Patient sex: F
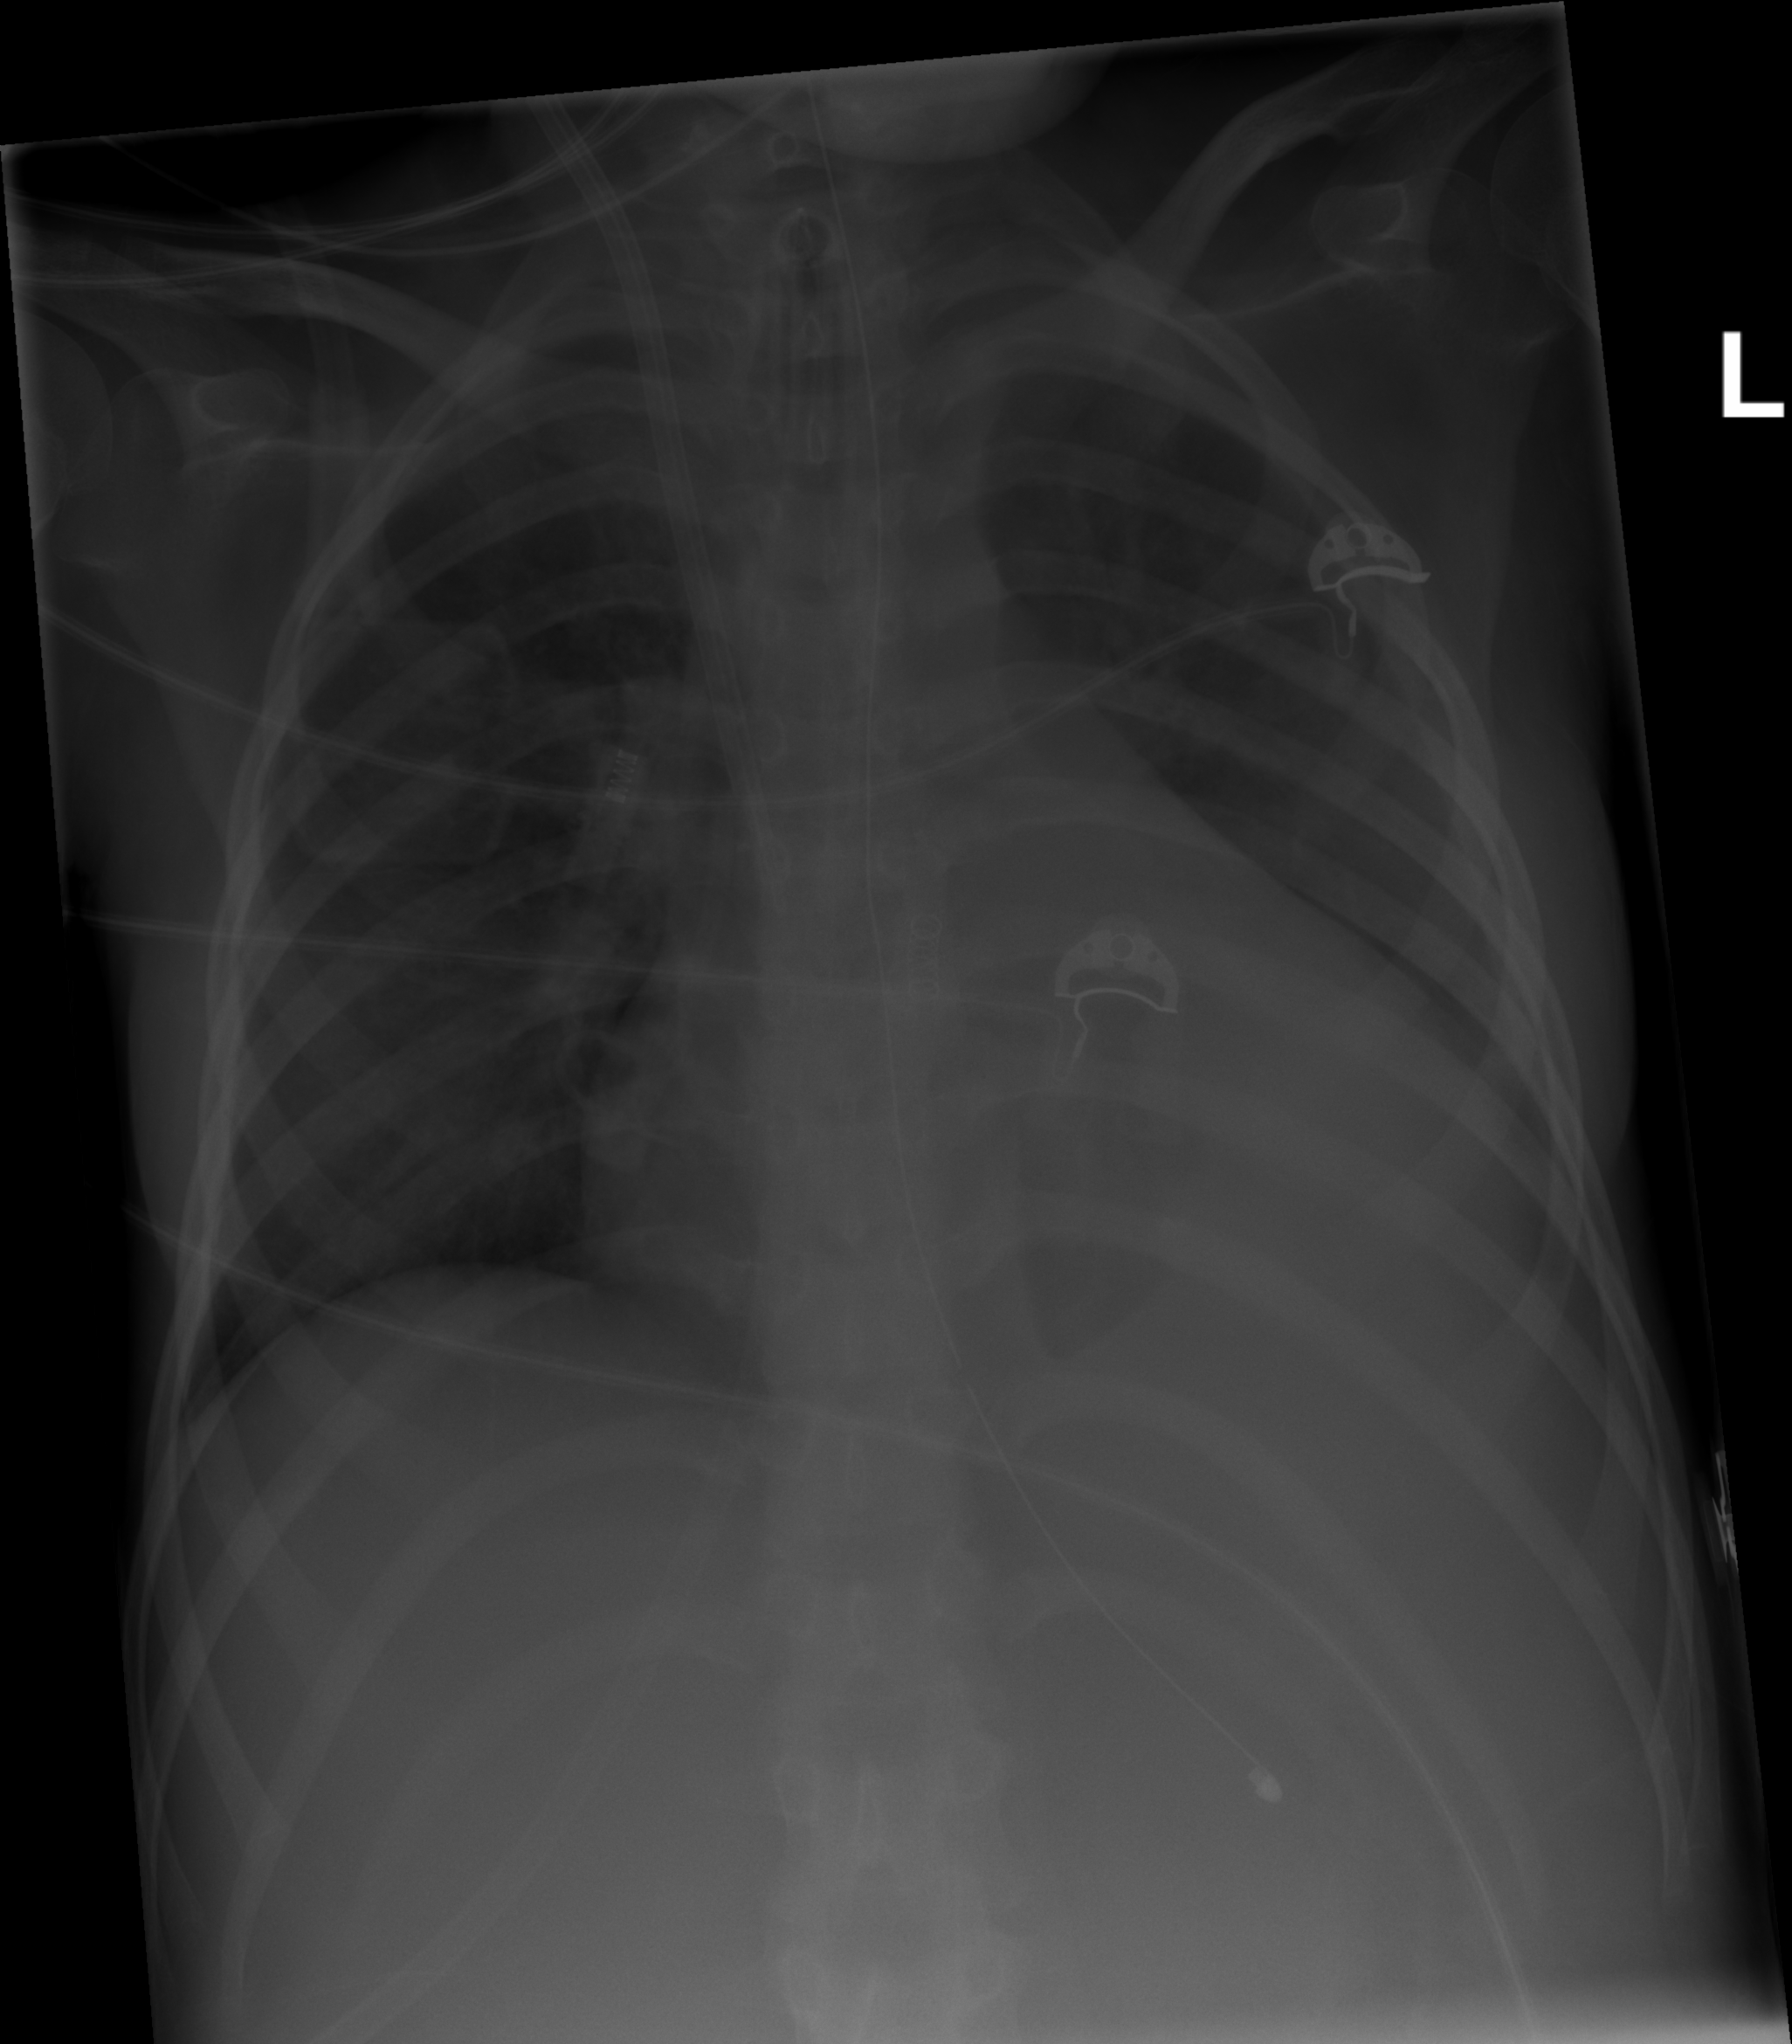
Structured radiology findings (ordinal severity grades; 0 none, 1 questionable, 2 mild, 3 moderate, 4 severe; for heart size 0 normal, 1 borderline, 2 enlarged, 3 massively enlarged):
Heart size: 2
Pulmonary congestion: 2
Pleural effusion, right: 0
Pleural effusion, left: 2
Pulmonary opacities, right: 0
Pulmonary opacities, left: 0
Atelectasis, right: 0
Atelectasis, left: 0